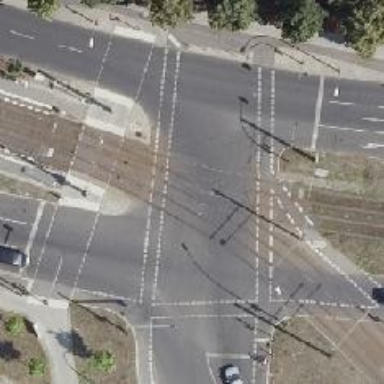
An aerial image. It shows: Tram level crossing on the railway.